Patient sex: F
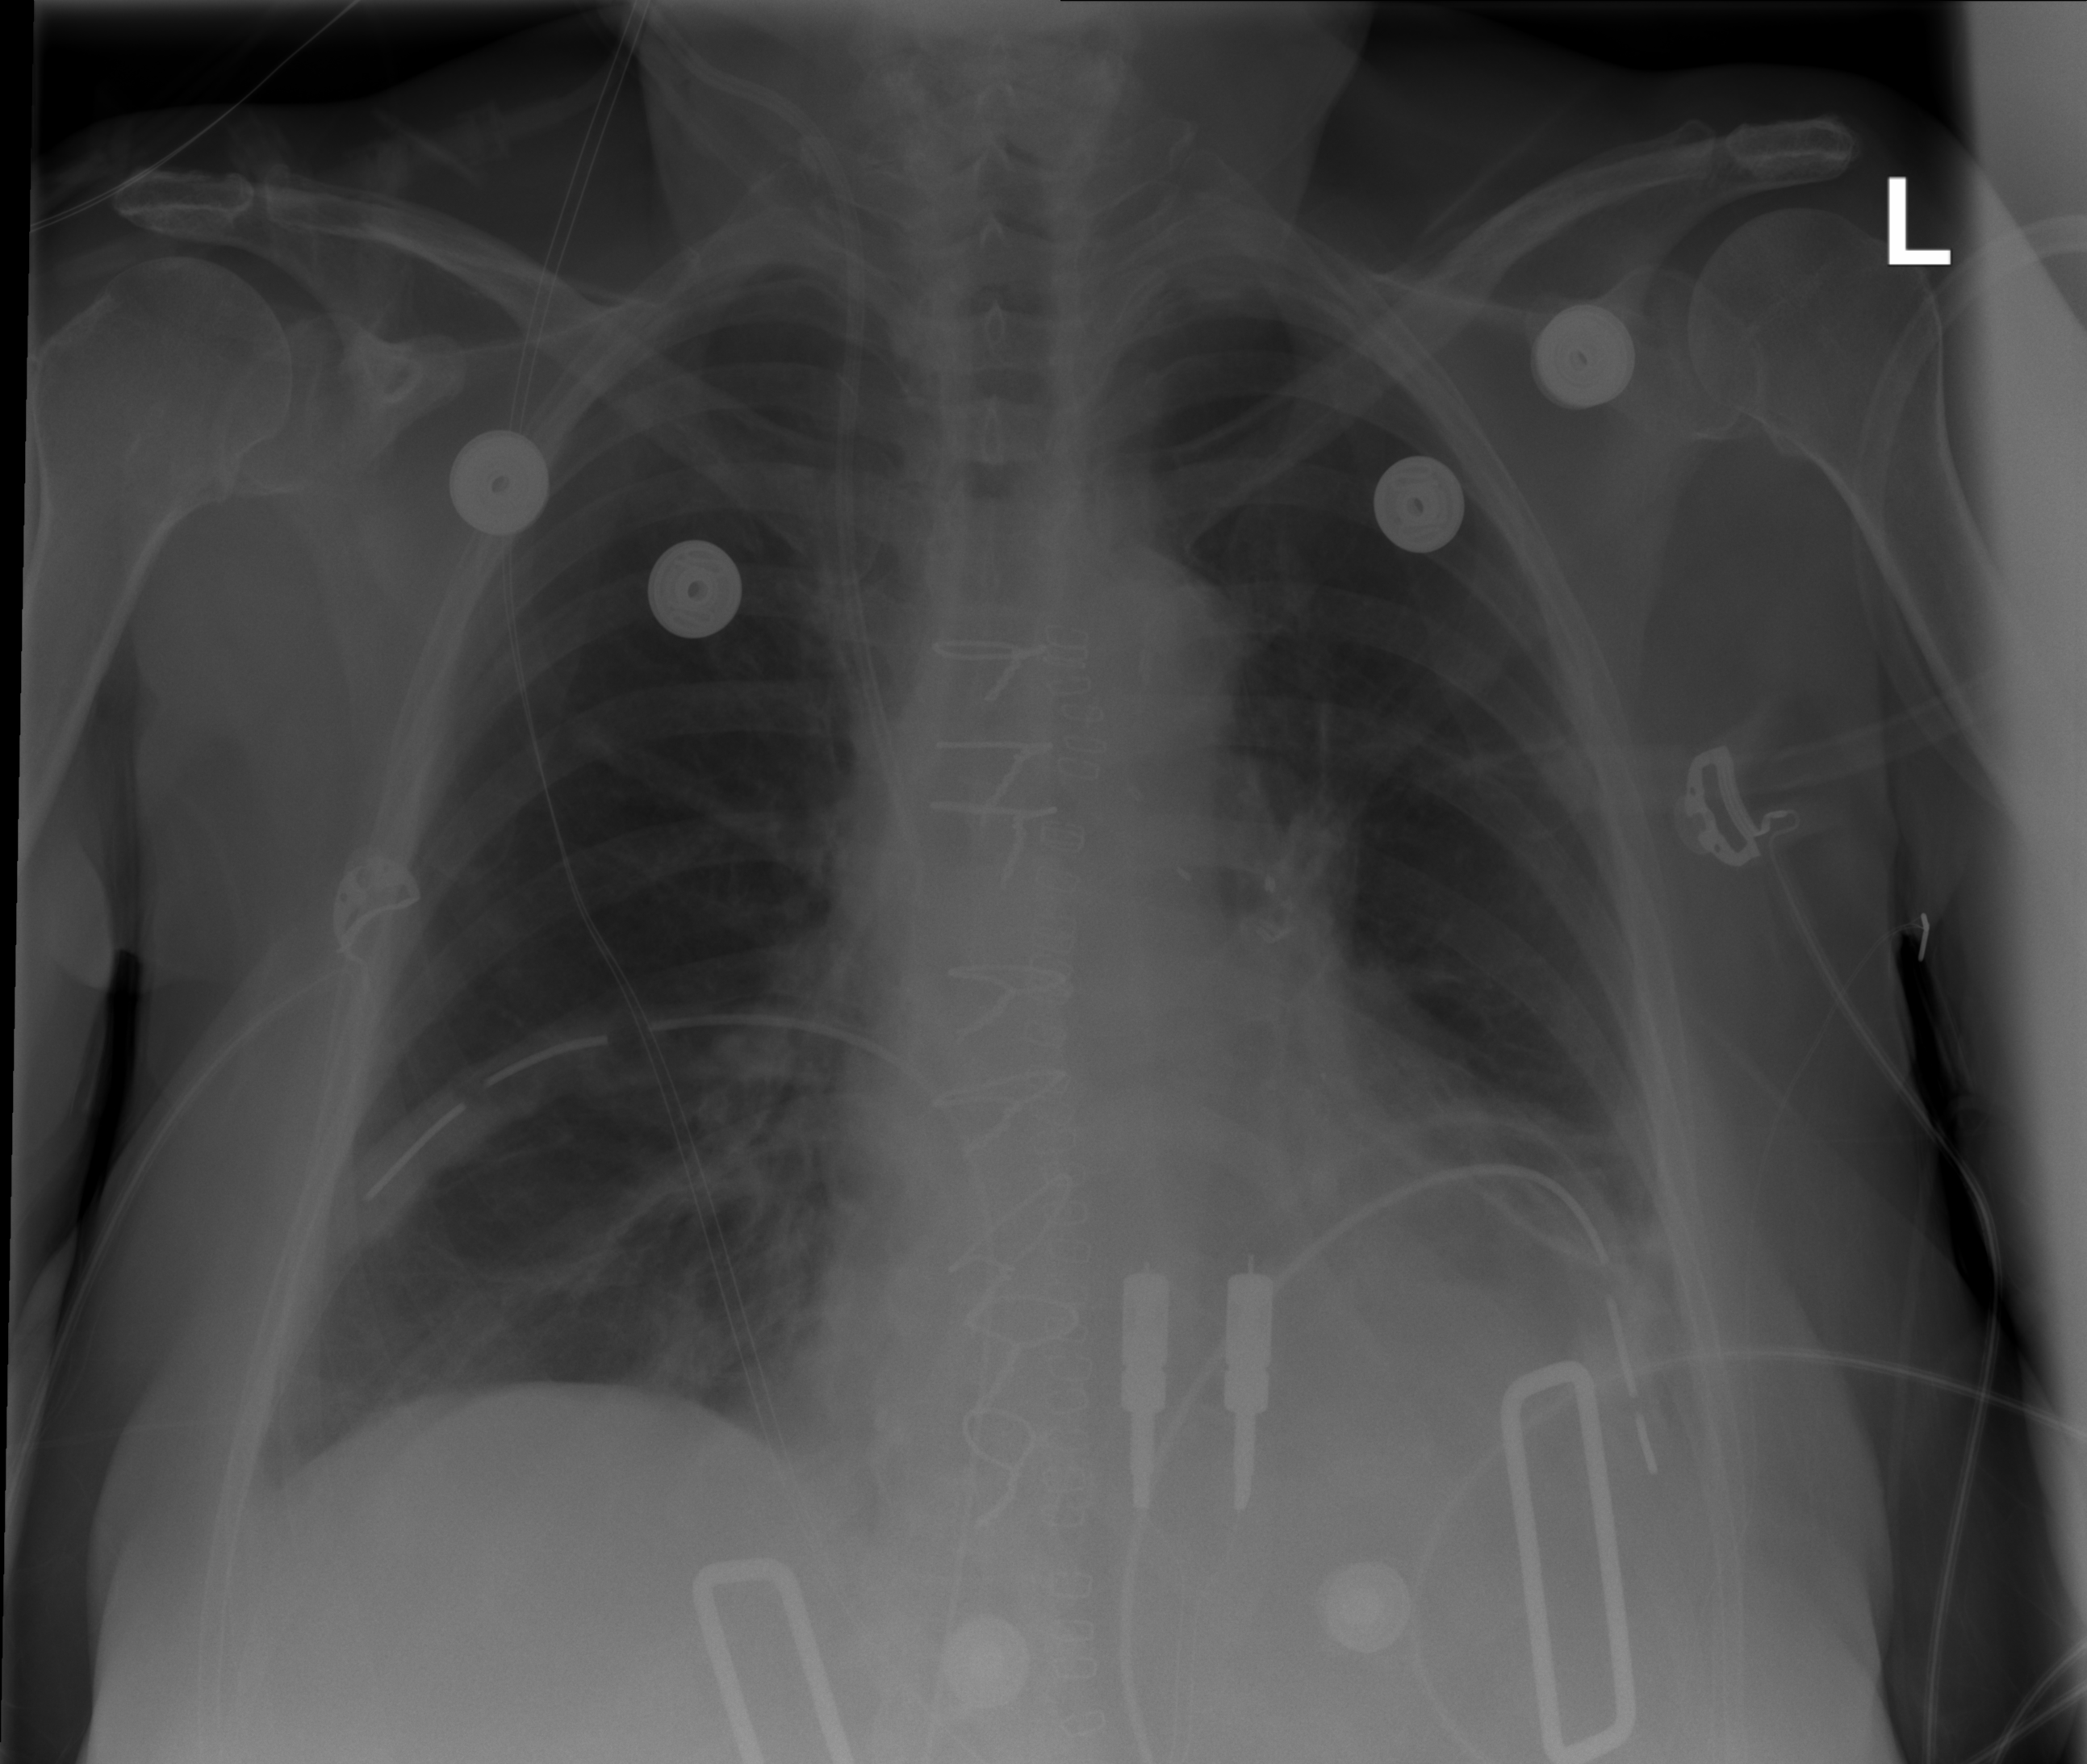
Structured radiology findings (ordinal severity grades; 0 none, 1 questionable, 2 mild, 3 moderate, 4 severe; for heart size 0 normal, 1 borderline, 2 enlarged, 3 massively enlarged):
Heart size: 1
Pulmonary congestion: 0
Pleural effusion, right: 1
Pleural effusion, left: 2
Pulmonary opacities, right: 1
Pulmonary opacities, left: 0
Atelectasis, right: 1
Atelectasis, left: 2